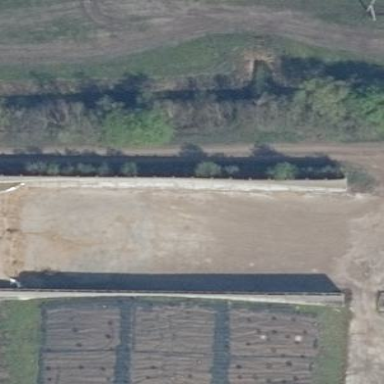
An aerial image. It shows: Bunker silo.